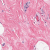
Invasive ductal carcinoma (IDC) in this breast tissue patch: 0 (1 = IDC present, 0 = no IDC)